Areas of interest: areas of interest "Home Furnishing and Building Materials Market"
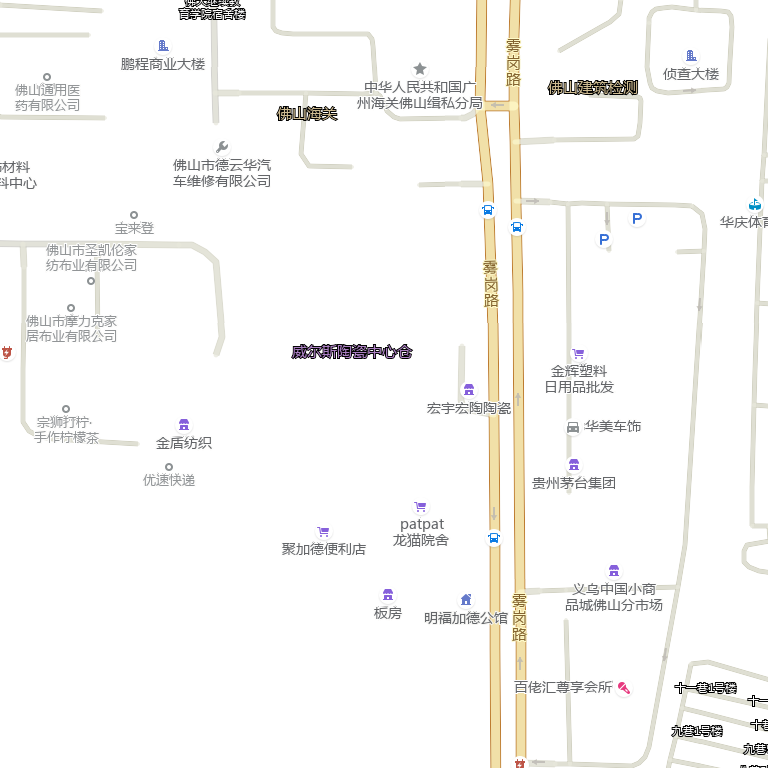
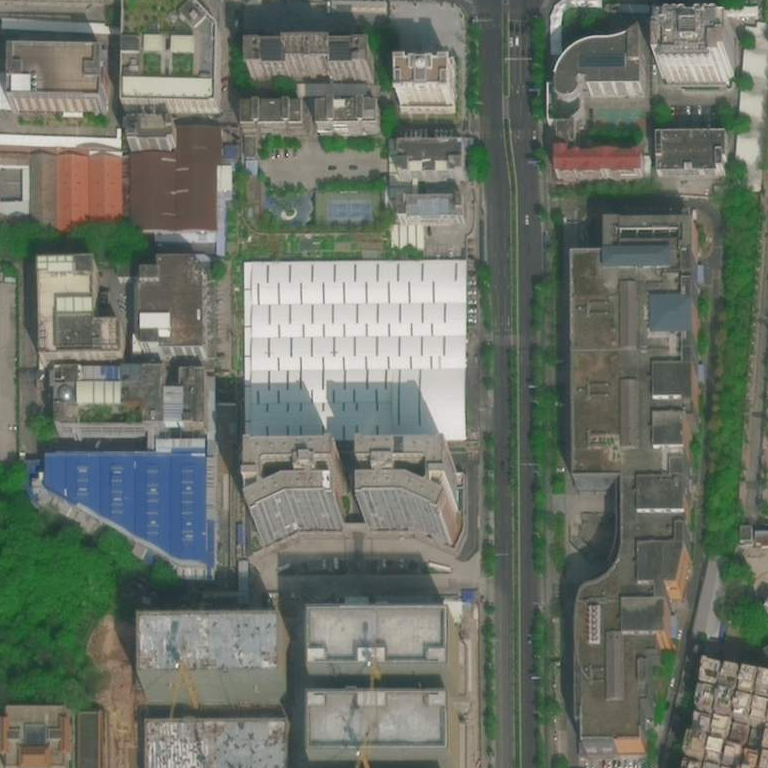